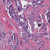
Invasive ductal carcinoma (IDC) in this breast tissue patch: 1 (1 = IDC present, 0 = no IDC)